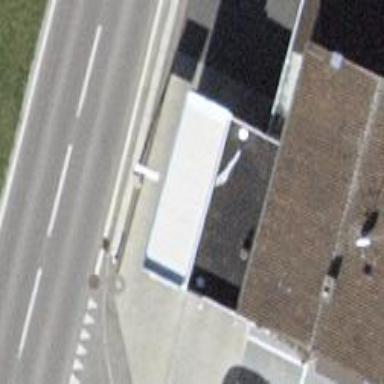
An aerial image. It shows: Fuel station.